Aerial crown-view tile of a tropical tree (Barro Colorado Island, Panama), acquired 20250616:
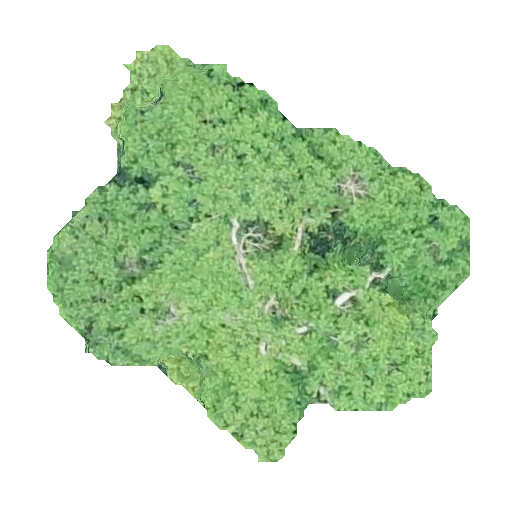
Species: Trattinnickia aspera
GBIF accepted scientific name: Trattinnickia aspera
Crown area: 155.618 m²